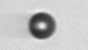
Label: bead